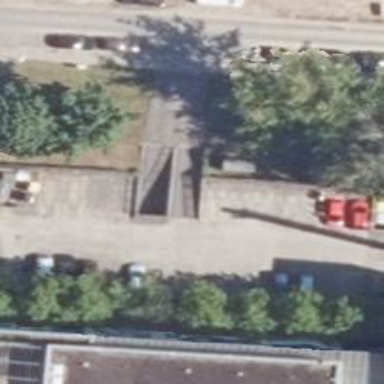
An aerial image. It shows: Parking entrance.